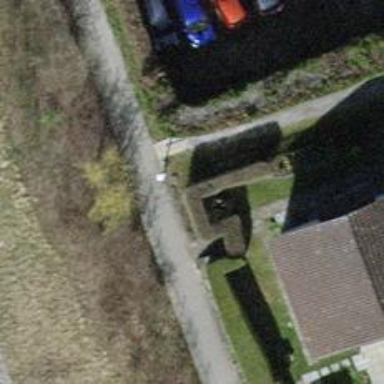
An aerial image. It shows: Hedge acting as barrier.